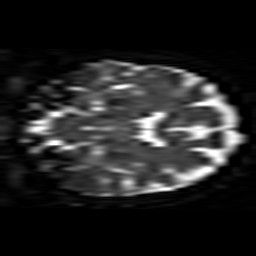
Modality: ADC
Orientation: coronal
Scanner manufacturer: siemens
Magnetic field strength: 1.5 T
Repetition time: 8.1 s
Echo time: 0.119 s